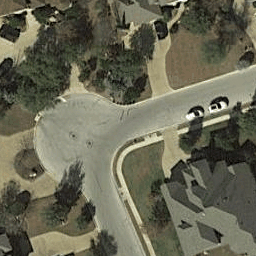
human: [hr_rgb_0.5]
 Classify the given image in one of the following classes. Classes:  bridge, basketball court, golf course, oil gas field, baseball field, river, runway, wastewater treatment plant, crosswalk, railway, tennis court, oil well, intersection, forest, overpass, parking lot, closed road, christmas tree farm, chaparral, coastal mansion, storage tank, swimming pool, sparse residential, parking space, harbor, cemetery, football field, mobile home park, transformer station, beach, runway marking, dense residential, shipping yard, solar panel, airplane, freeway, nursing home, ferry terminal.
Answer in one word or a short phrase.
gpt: closed road